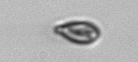
Label: Cryptophyta